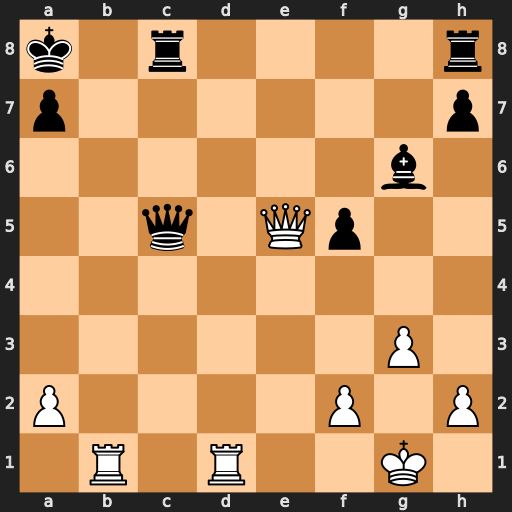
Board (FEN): k1r4r/p6p/6b1/2q1Qp2/8/6P1/P4P1P/1R1R2K1
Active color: w
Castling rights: -
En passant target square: -
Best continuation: Rb8+ Rxb8 Qxc5